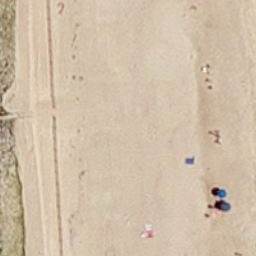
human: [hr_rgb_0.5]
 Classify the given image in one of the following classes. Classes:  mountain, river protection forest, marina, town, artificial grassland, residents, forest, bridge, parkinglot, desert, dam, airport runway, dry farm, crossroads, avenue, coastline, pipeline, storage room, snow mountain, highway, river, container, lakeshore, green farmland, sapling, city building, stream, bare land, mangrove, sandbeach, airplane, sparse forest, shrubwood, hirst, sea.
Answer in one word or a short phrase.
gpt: sandbeach